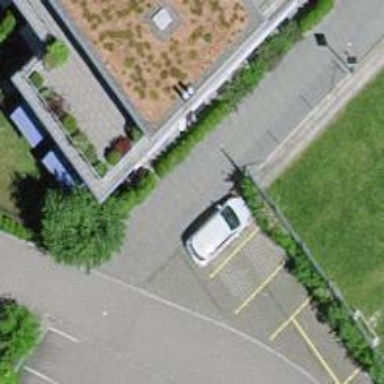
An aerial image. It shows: Bollard barrier.